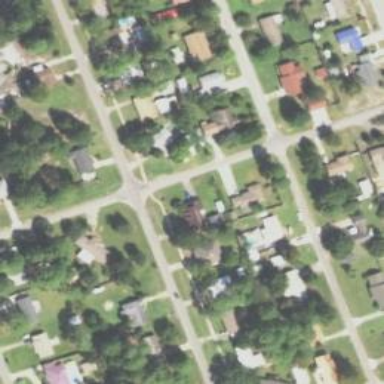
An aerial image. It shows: Residential area consisting of single-family homes.